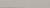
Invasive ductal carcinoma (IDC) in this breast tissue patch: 0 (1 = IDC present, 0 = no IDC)